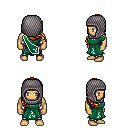
a pixel art fantasy rpg character, male body template, human, tanned skin, sash dress, metal pants, dark blonde right-swept hairstyle, chain hood, four views (front, back, left, right), 2x2 character sprite sheet, small pixel art, hard edges, no anti-aliasing